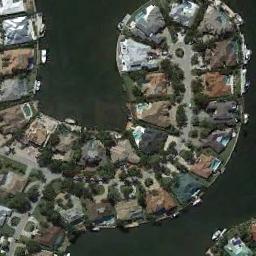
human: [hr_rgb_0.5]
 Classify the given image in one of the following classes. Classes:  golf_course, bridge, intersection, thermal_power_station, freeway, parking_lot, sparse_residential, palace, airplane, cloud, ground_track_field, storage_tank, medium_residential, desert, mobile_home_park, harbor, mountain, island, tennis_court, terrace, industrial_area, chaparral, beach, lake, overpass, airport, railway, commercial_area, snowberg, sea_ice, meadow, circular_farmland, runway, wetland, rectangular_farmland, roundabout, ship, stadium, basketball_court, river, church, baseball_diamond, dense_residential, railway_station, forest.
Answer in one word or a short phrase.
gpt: dense_residential